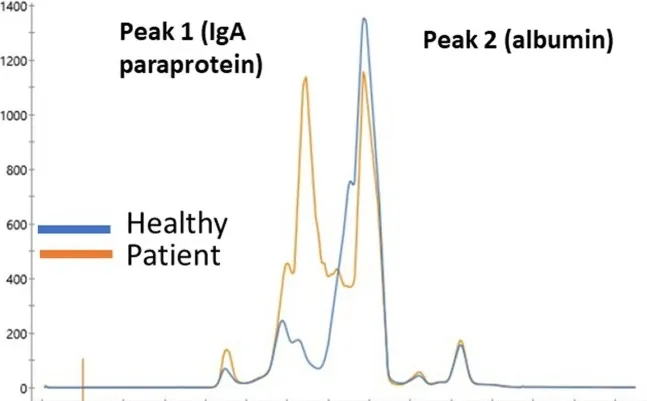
Plasma fast protein liquid chromatography (FPLC) and gel electrophoresis. (A) Plasma samples from the patient and a healthy control were diluted in PBS (800 muL of plasma in 500 muL of PBS) and separated by FPLC based on size exclusion, using AKTA go with a Supreose 6 Increase 10/300 GL column with a total volume of 47.1 mL at a flow rate of .5 mL/min. The Y-axis, mili-absorbance unit (mAU) reflects UV absorption of protein and varies with protein concentration. The concentration of total protein in fractions in peak 1 of the patient was ~200 mg/dL and was ~50 mg/dL in the same fractions of the control as measured by the BCA protein assay (Thermo scientific #23225). The elution volume, in milliliters, is presented in the X-axis. Larger size proteins migrate faster than smaller proteins and thus are represented to the left of the graph. Plasma was fractionated and collected every 500 muL. The patient FPLC demonstrated 2 clear peaks of high protein concentration, whereas the healthy control shows only 1 predominant peak, corresponding to albumin by size, against a standard.
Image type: chart (chart)